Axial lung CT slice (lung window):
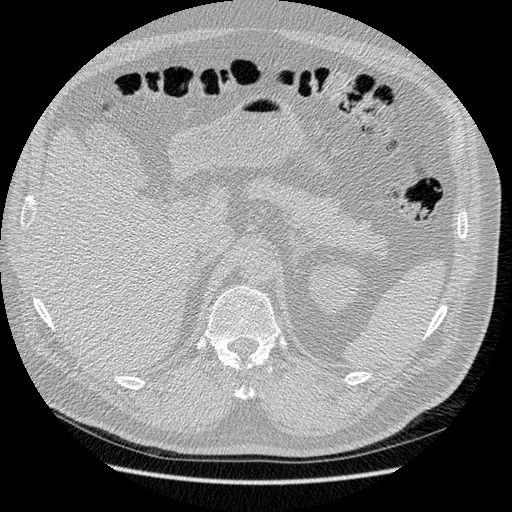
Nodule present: no